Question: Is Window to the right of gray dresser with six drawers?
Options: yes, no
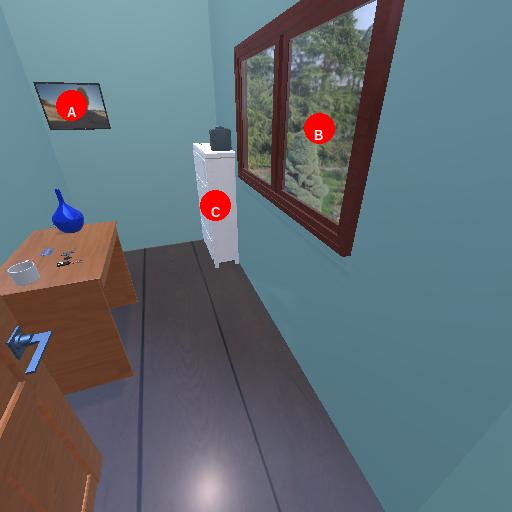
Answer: yes